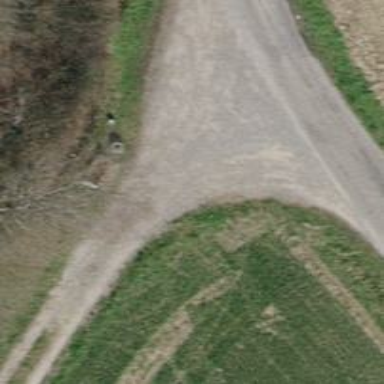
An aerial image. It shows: Gravel track with grade 2 tracktype.